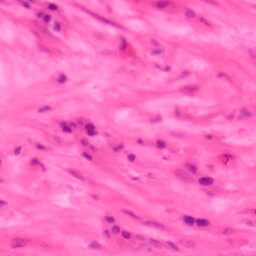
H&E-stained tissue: Colon